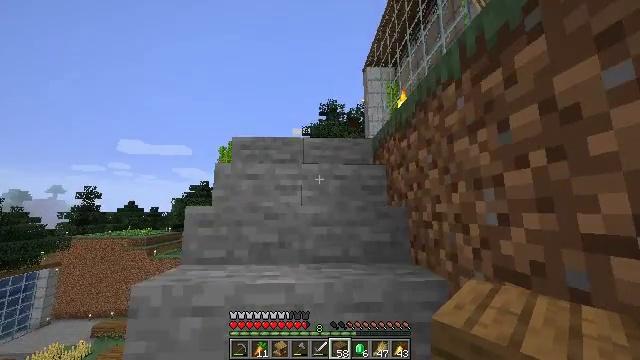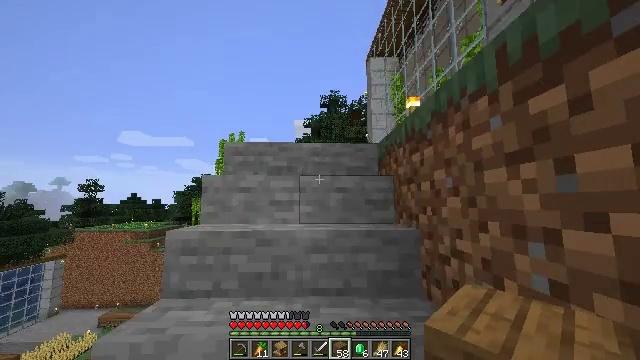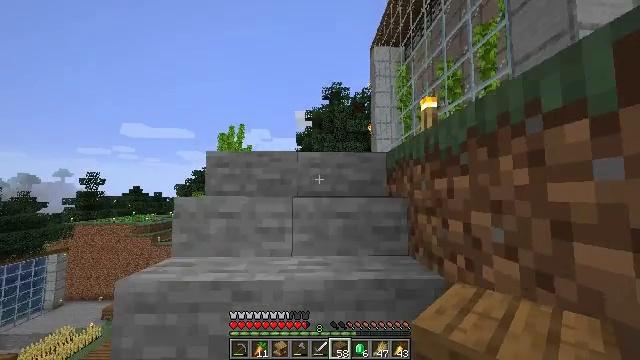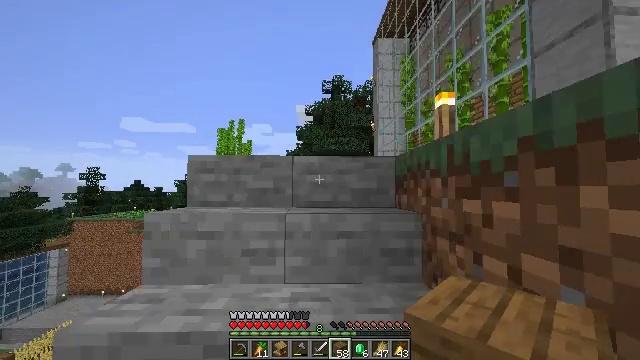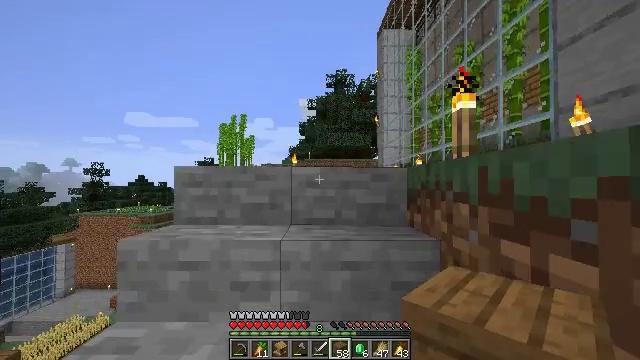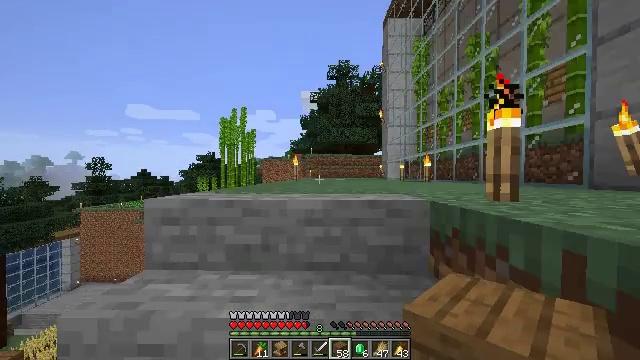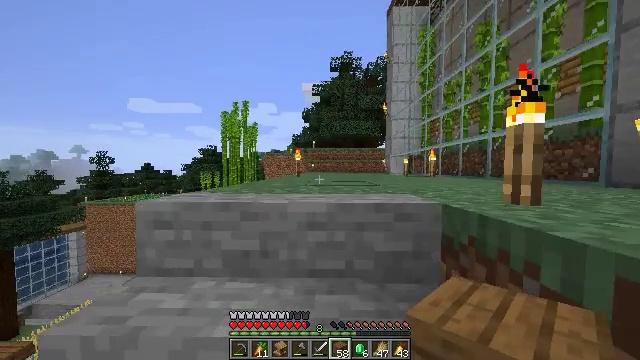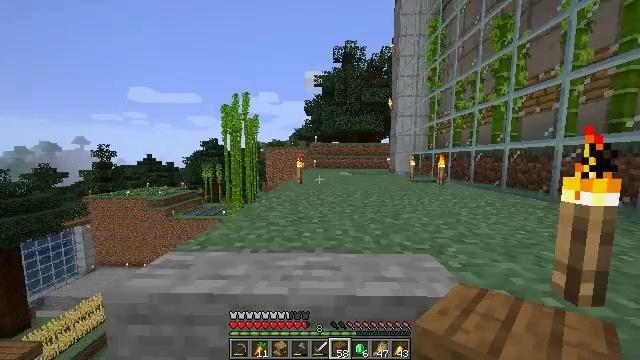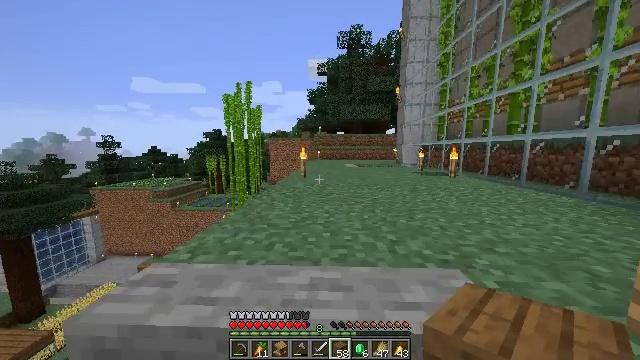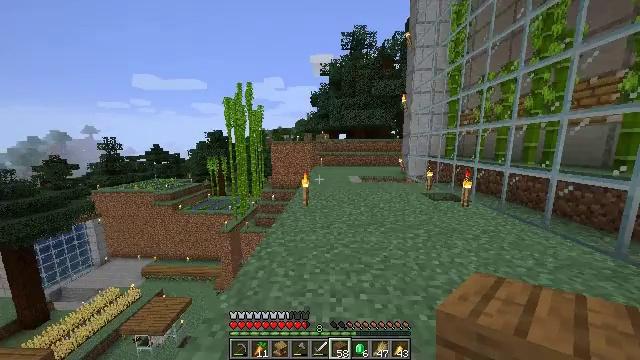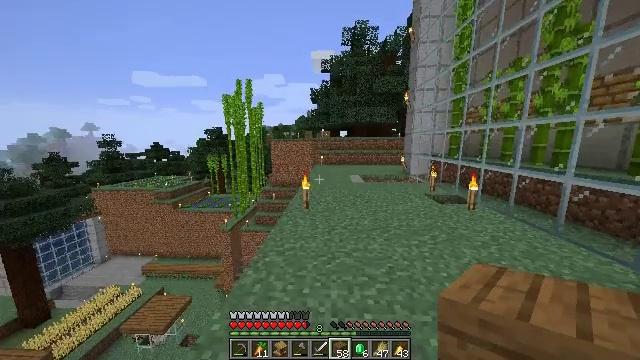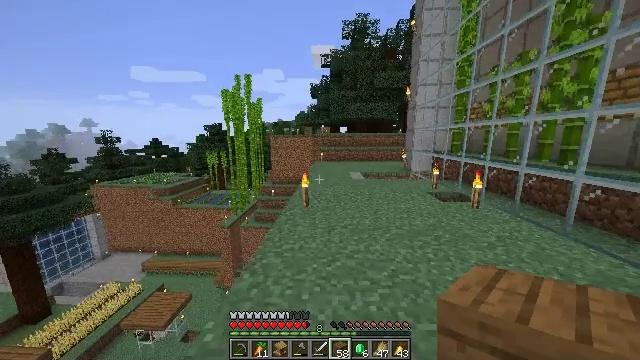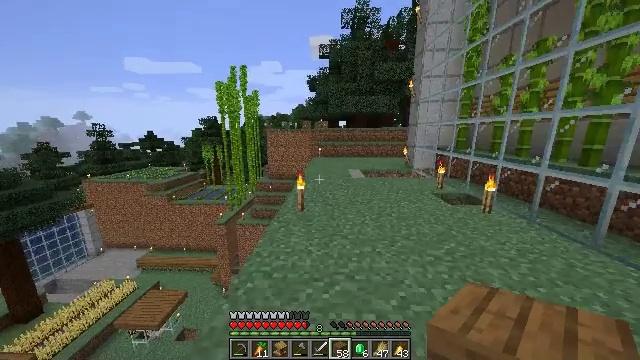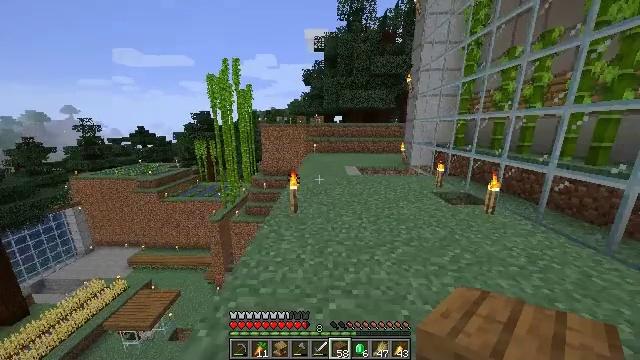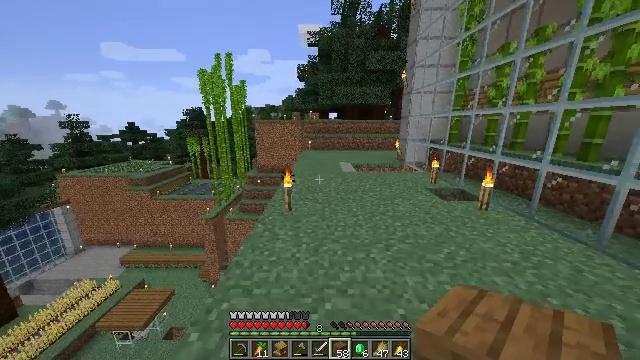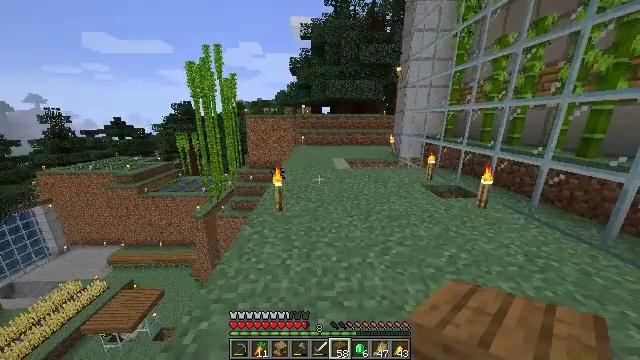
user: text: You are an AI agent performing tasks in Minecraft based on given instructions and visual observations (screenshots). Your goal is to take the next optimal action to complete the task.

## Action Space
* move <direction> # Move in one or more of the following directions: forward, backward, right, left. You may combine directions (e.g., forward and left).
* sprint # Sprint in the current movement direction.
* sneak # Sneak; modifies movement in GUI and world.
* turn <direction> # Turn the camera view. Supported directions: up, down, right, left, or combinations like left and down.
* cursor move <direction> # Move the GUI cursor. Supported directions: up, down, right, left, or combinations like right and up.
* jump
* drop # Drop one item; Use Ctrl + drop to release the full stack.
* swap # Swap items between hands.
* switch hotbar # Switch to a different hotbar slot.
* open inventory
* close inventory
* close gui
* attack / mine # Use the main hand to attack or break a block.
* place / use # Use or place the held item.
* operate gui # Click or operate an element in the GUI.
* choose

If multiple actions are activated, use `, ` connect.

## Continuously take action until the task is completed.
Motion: motion action
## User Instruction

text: Mine bamboo with your hand.
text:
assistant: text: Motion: move forward, sprint, turn down
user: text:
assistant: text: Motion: move forward, turn down
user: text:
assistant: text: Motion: move forward, turn down
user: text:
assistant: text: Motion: move forward, turn down
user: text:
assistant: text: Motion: move forward, turn down
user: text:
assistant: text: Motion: move forward, sprint, turn down
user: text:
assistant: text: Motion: move forward, sprint, turn down
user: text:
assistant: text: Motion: move forward, sprint, turn left and down
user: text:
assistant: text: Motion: move forward, sprint, turn down
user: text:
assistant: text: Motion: move forward
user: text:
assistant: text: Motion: move forward
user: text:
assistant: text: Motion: move forward, turn down
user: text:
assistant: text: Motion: move forward, turn right and down
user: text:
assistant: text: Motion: move forward, turn right
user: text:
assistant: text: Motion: move forward, turn right and down
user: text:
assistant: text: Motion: move forward, turn right and down
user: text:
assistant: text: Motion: move forward, turn right and down
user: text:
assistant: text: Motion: move forward, turn right and down
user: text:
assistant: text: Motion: move forward, turn right and down
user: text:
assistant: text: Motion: move forward, turn right and down
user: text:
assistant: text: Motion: move forward, turn right and down
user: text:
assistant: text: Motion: move forward, turn right and down
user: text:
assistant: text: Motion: move forward, turn right and down
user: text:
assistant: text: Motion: move forward, turn right and down
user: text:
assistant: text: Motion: move forward and move left, turn right and down
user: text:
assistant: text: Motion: move forward and move left, turn right and down
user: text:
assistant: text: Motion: move forward and move left, turn right and down
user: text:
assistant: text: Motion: move forward and move left, turn right and down
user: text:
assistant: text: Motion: turn right and down
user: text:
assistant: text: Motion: turn right and down